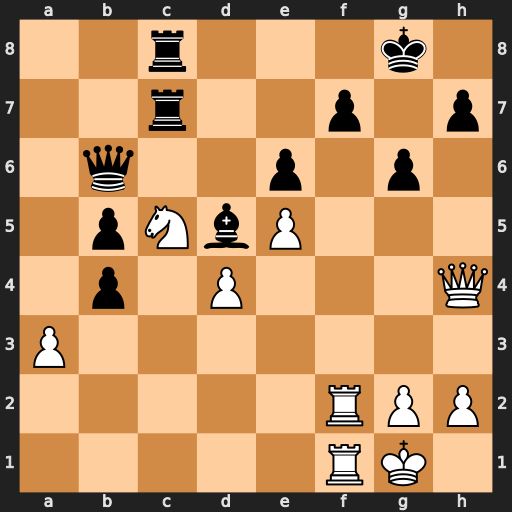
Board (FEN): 2r3k1/2r2p1p/1q2p1p1/1pNbP3/1p1P3Q/P7/5RPP/5RK1
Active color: w
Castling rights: -
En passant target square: -
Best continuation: Rxf7 Rxf7 Rxf7 Kxf7 Qxh7+